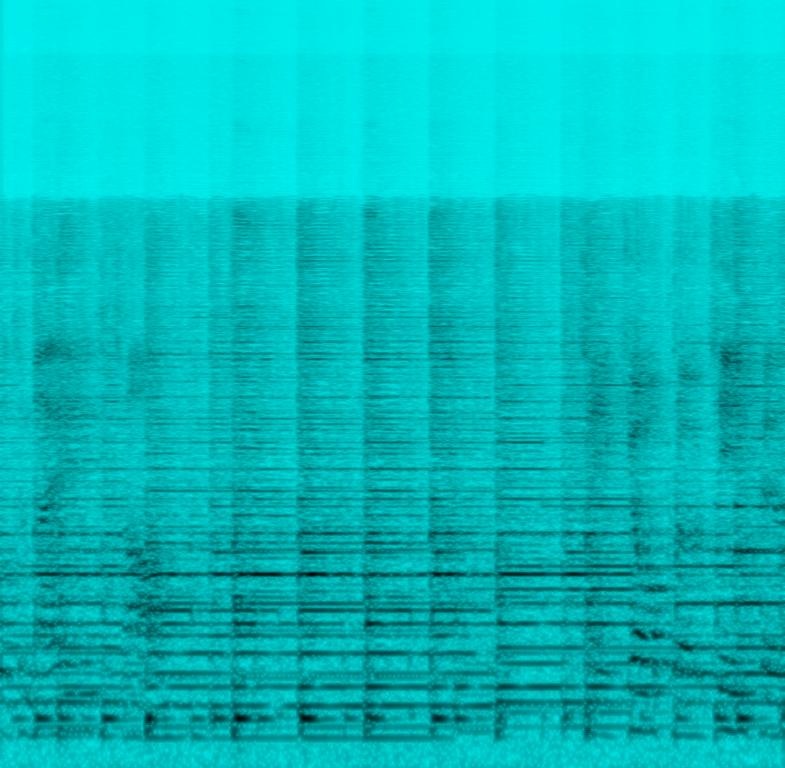
A male vocalist sings this soft pop. The tempo is medium with an acoustic guitar accompaniment and sound of static in the background. The song has simple lyrics and melody . It is informative and educational. This song is a Children’s  song/Alternative Pop.